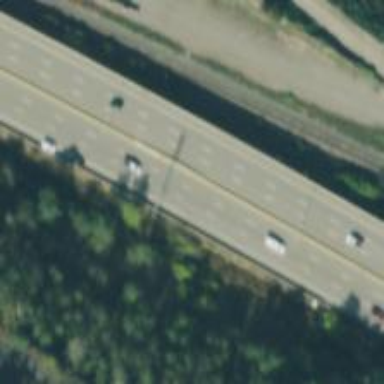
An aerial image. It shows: Motorway.